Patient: sex M, age 72
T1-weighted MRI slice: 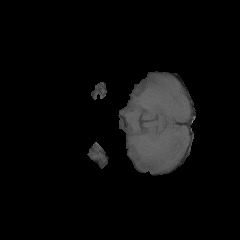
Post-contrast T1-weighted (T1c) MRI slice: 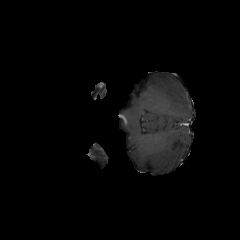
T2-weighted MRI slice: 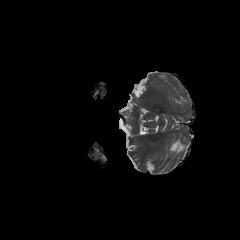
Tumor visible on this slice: no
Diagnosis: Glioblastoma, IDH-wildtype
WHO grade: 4